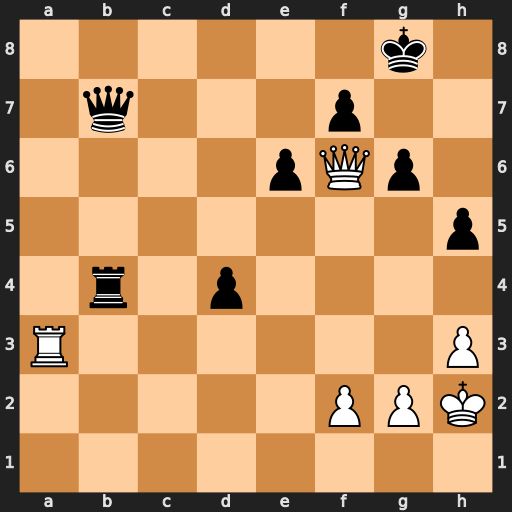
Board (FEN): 6k1/1q3p2/4pQp1/7p/1r1p4/R6P/5PPK/8
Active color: w
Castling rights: -
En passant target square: -
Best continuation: Qd8+ Kg7 Ra8 Qxa8 Qxa8